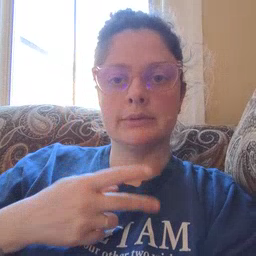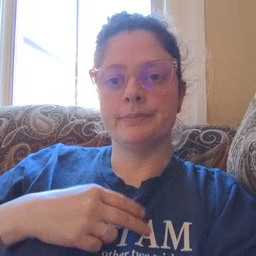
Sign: see